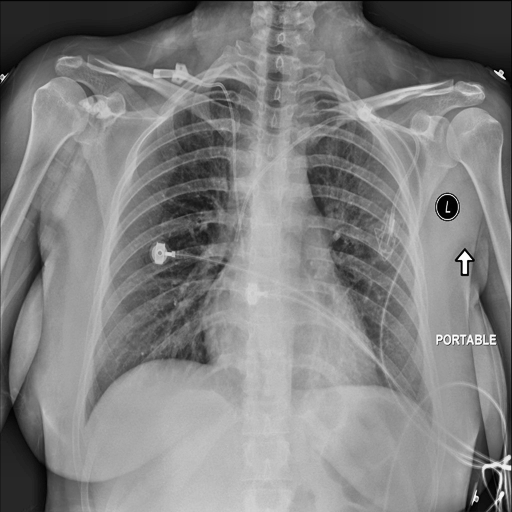
Finding: NORMAL